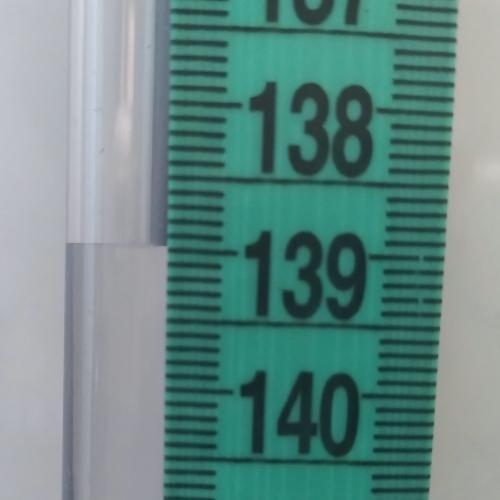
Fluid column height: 139.0 cm